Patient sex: F
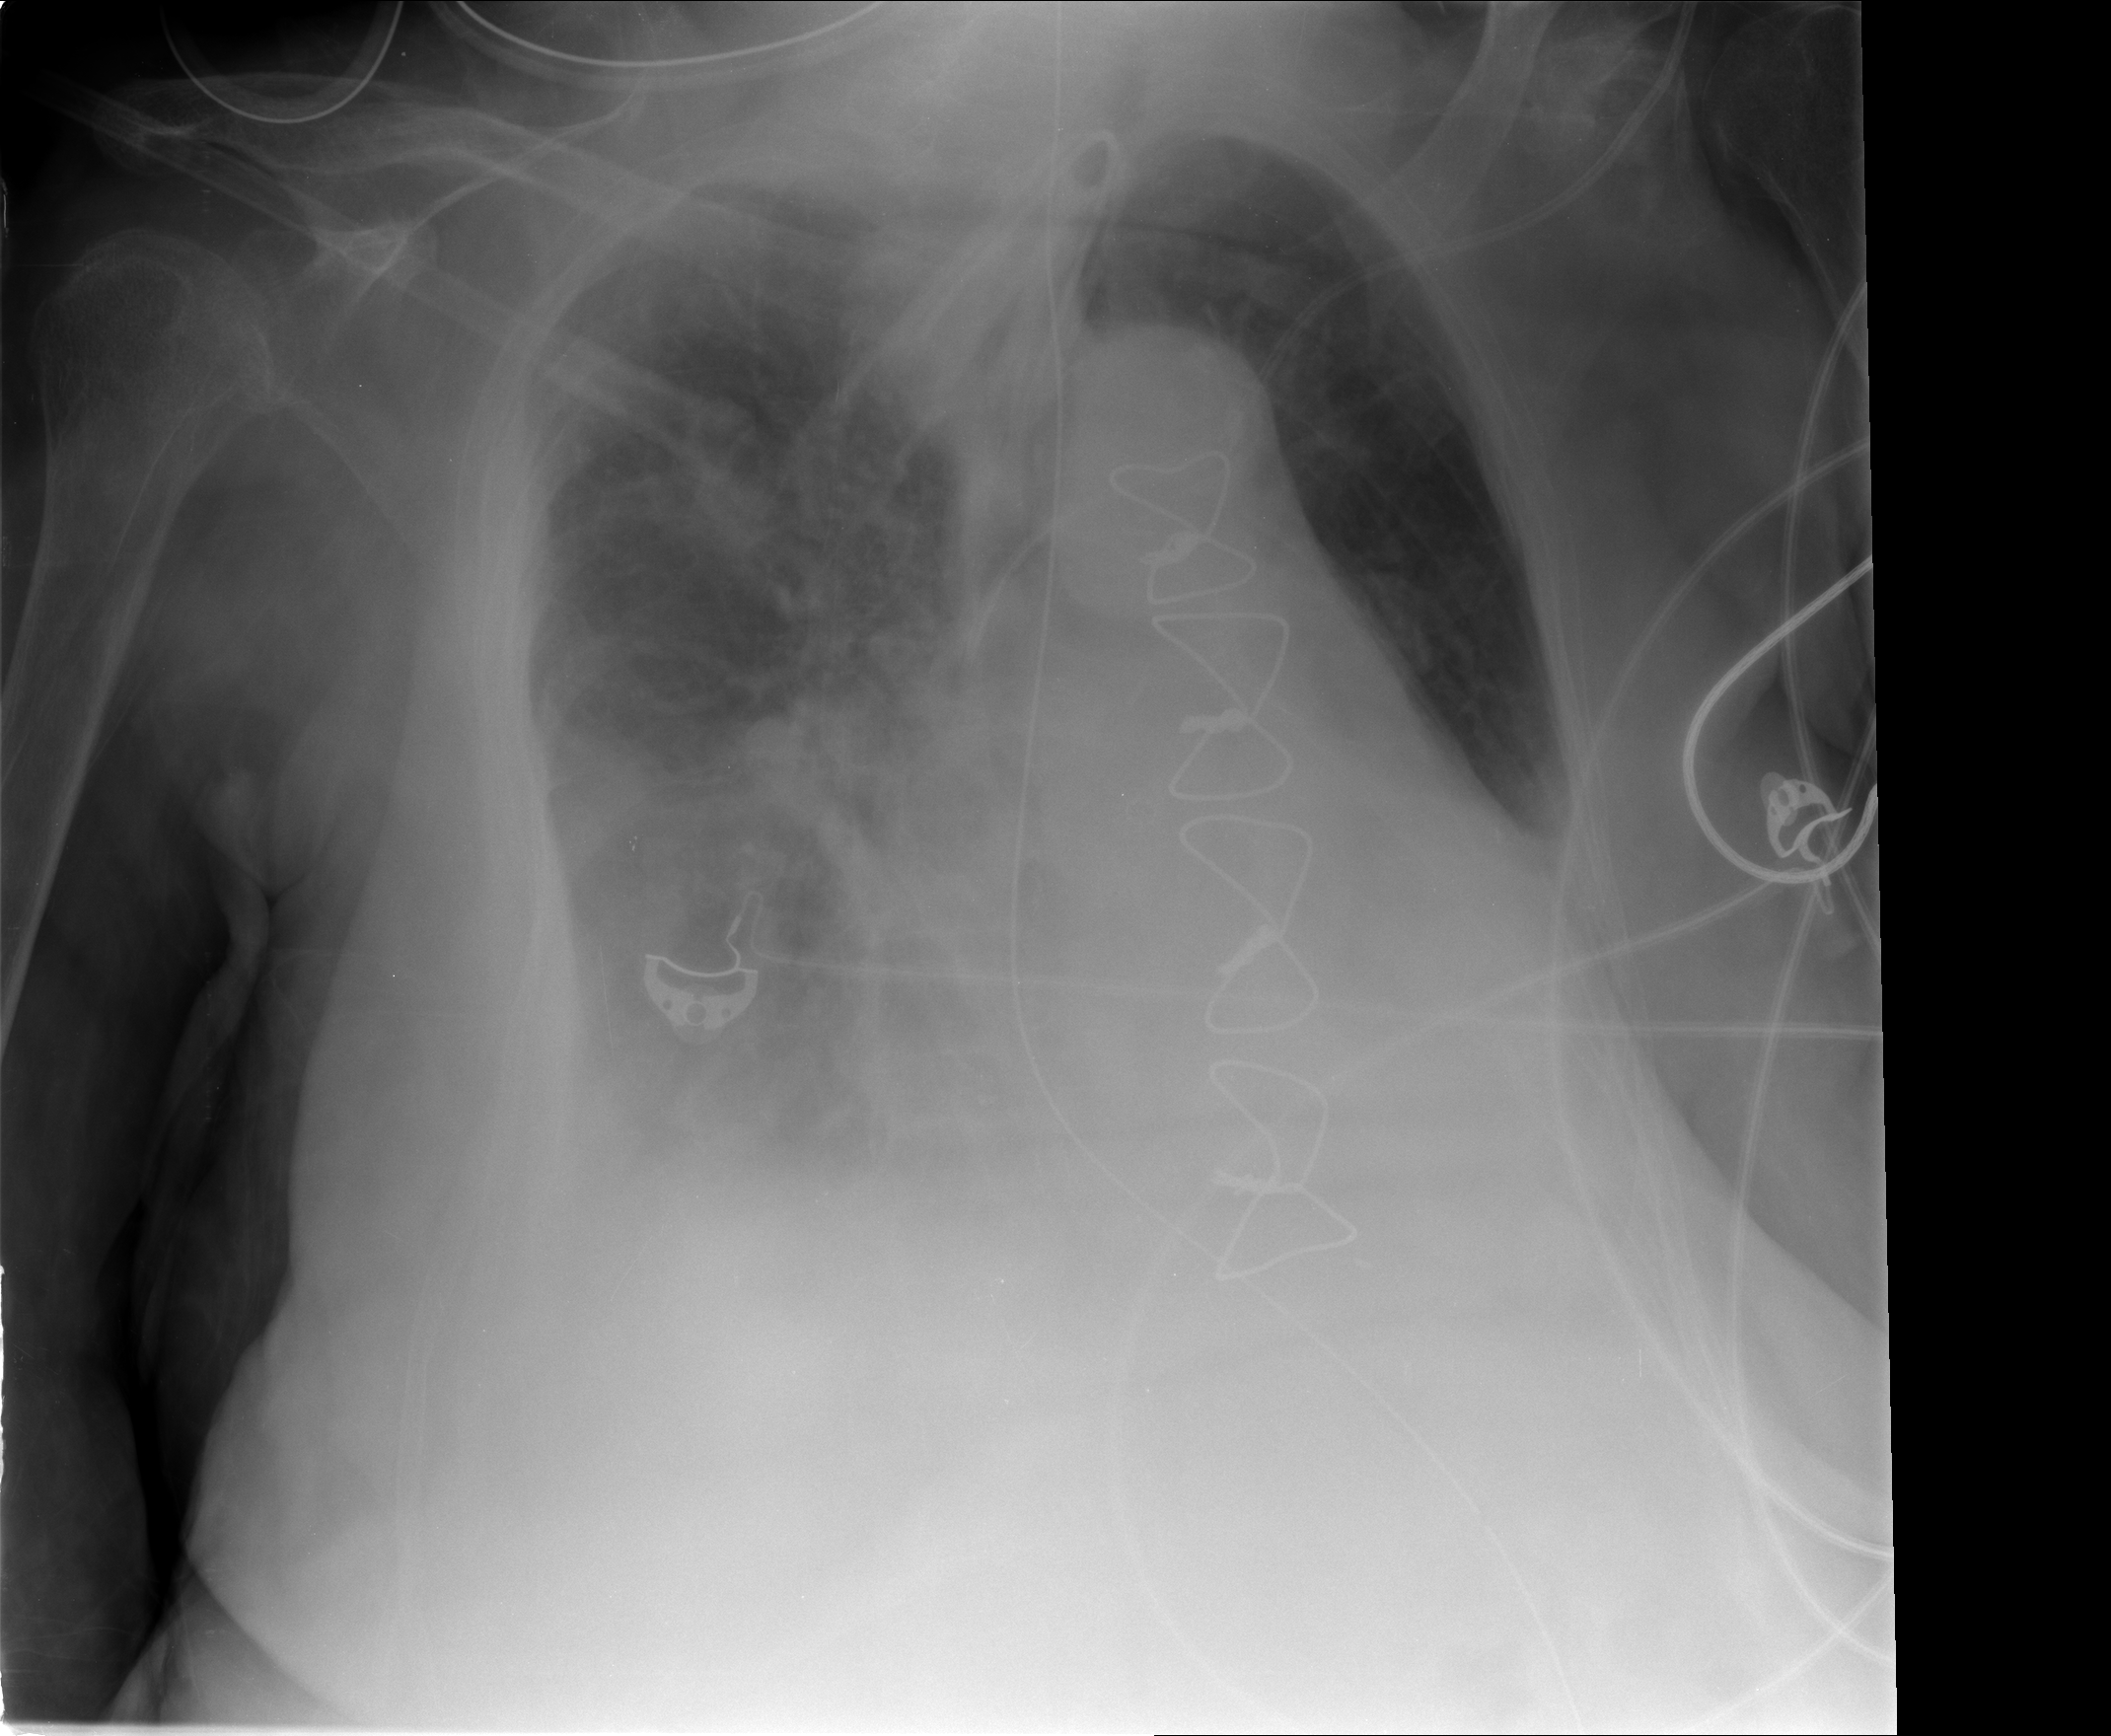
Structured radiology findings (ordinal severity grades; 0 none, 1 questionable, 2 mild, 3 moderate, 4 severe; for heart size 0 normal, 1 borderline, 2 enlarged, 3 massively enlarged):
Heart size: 1
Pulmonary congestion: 1
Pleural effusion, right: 3
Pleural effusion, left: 0
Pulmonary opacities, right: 0
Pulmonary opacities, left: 0
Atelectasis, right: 2
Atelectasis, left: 0